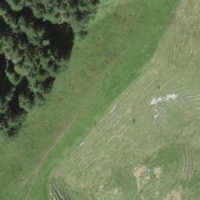
EUNIS habitat code: 23
Species observed at this site:
Vaccinium myrtillus